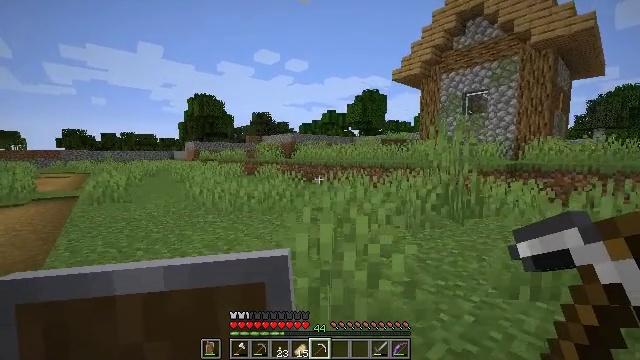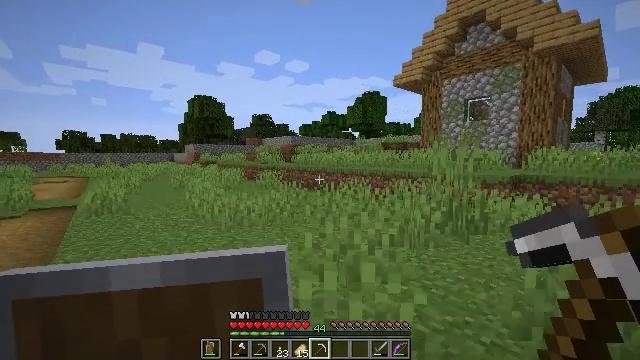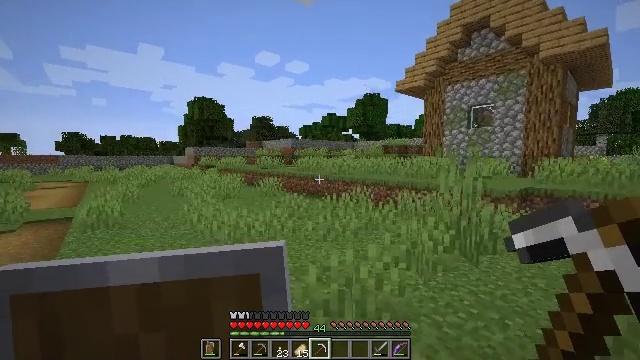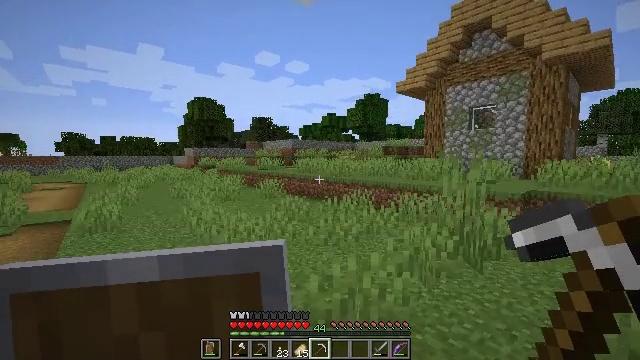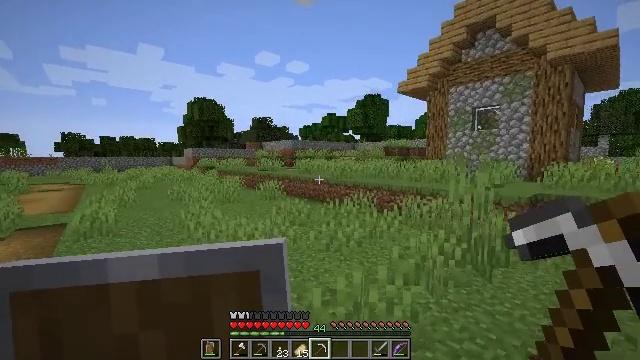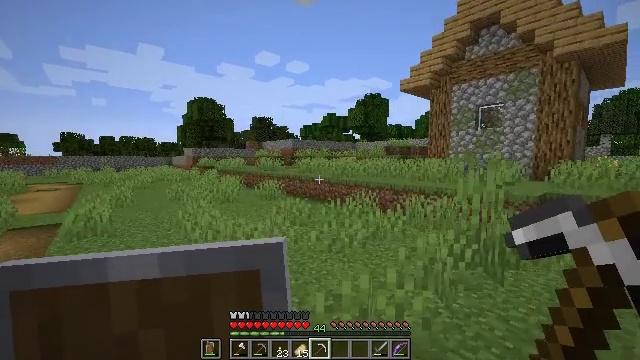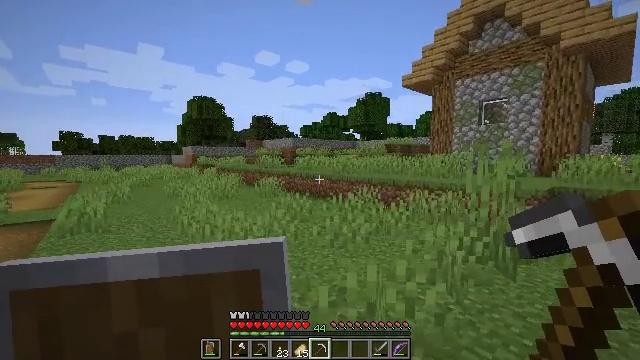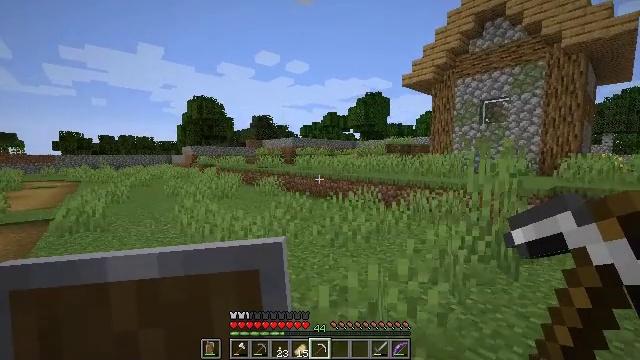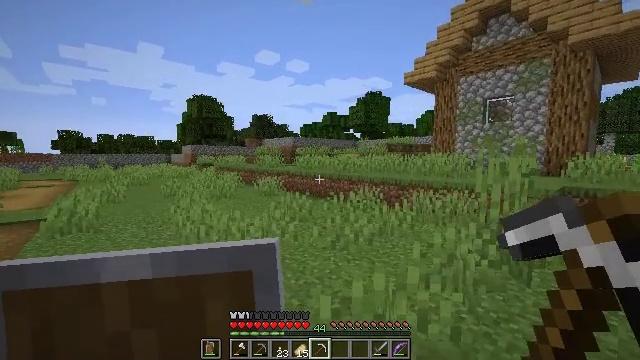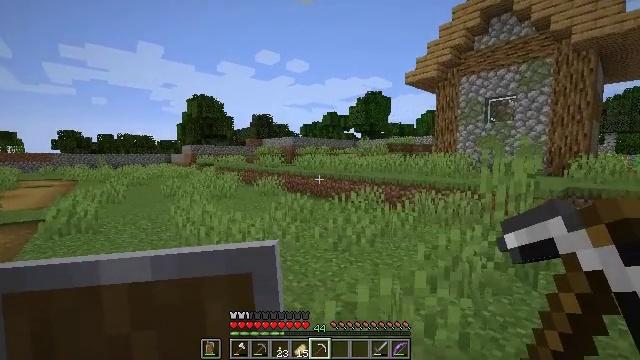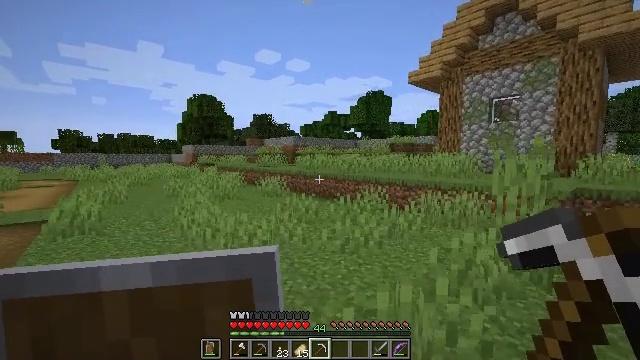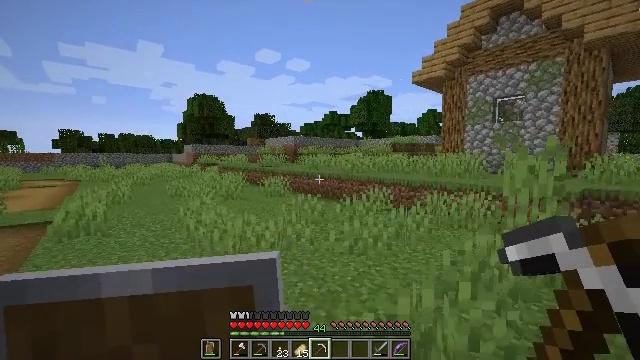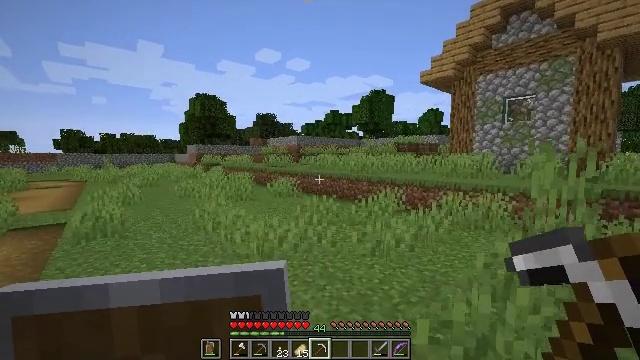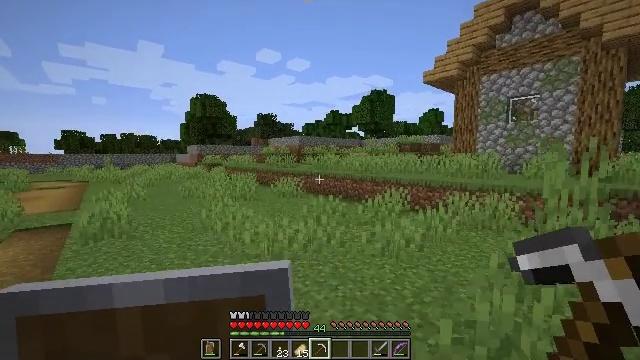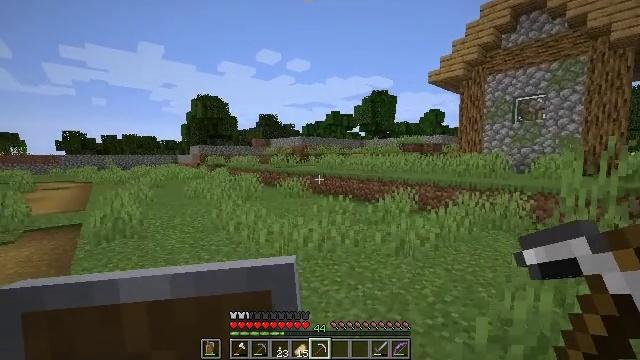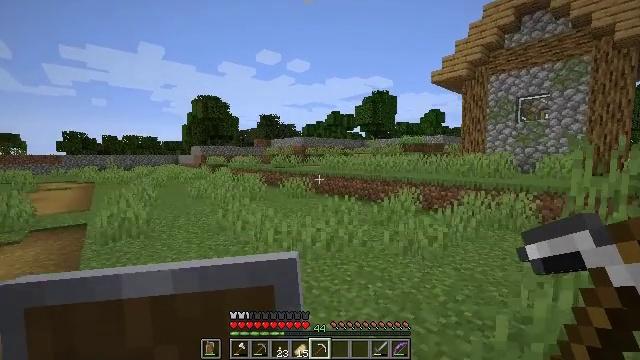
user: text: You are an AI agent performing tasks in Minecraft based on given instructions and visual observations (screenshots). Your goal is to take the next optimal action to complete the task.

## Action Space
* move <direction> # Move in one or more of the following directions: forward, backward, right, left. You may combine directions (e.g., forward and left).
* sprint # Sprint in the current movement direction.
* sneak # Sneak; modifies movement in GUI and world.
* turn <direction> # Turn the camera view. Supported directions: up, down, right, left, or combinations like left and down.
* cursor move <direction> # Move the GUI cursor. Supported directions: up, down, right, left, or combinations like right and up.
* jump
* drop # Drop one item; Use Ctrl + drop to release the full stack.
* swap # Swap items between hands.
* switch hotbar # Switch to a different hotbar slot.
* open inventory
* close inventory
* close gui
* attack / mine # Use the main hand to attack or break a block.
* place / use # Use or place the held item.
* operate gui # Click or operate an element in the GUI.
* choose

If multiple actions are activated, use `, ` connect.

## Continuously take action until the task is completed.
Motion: motion action
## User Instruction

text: Collect the spawner block.
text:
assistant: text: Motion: move forward, jump
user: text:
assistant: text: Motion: move forward, jump
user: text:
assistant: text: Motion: move forward
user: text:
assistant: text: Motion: move forward
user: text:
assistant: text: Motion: move forward
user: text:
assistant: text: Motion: no_op
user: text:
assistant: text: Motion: no_op
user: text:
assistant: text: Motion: no_op
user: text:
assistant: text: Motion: move left
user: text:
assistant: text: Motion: move left
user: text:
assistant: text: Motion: move left
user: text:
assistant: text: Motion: move left
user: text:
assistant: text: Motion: move left
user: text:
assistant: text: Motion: move left
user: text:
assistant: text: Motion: move left
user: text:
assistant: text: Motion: move back and move left
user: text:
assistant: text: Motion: move back and move left
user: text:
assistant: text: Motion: move back
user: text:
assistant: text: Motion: move back
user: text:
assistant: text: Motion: move back
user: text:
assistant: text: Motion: move back
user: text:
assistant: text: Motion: move back
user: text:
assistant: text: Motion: move back
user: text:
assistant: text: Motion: move back
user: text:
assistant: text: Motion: move back
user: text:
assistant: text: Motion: move back
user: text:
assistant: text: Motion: move back
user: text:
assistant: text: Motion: move back
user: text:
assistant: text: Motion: move back
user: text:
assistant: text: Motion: move back